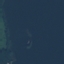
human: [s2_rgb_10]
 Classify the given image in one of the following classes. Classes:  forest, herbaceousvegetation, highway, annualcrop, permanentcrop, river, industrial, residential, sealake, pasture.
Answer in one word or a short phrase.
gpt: SeaLake